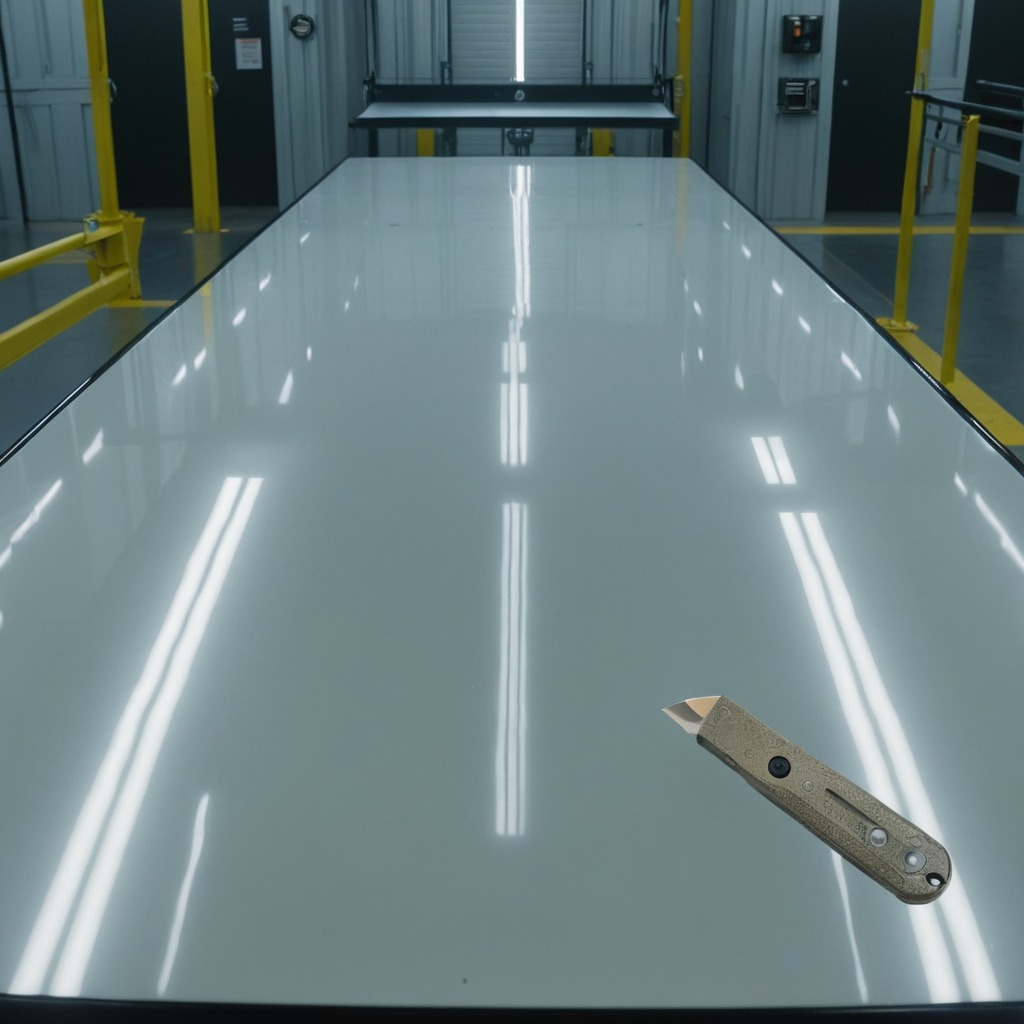
A utility knife is lying on a high-gloss table in a ship maintenance bay industrial lighting.